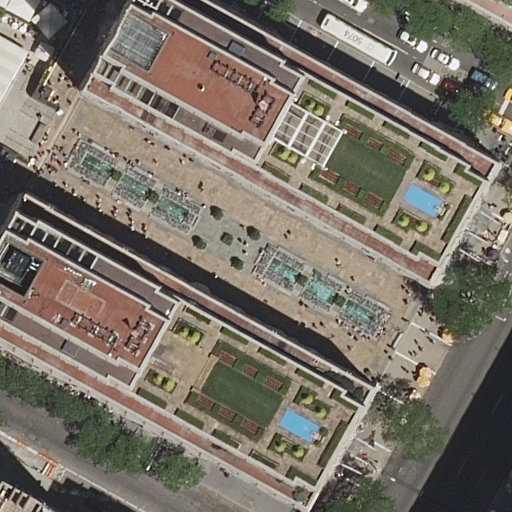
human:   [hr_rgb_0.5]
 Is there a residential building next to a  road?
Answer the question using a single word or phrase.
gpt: yes

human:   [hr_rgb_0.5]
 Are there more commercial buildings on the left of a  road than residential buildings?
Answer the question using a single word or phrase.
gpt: no

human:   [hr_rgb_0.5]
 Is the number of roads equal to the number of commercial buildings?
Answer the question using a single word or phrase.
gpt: yes

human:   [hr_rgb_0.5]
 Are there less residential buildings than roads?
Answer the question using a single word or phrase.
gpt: yes

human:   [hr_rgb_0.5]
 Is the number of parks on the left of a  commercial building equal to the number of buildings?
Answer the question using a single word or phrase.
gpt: no

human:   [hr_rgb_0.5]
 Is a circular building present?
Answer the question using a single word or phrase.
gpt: no

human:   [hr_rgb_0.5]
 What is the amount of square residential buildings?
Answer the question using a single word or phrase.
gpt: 0

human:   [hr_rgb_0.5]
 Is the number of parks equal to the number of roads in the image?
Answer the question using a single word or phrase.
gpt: no

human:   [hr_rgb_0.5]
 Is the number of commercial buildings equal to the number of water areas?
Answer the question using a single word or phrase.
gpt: no

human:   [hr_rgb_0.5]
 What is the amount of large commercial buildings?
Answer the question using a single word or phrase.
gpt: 1

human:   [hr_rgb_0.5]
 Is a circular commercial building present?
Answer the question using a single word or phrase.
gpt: no

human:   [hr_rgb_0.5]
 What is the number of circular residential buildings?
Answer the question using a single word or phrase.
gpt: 0

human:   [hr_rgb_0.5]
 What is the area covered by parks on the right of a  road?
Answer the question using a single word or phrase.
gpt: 0m2

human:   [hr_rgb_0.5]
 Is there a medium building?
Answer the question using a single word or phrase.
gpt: yes

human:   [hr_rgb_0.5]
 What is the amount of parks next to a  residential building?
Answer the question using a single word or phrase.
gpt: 1

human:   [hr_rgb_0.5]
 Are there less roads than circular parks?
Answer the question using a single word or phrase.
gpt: no

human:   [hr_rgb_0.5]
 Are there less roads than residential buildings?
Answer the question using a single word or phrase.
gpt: no

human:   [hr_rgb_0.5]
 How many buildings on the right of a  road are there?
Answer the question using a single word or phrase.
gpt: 1

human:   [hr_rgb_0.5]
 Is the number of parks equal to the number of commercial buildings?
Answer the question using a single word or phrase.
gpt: no

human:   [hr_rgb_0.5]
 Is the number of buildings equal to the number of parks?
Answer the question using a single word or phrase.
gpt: no

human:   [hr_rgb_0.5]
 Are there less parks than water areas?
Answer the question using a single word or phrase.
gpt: no

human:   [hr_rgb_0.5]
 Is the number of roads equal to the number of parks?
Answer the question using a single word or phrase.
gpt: no

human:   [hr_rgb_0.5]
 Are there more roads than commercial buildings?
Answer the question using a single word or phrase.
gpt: no

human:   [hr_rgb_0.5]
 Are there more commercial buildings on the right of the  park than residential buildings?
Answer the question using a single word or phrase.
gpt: no

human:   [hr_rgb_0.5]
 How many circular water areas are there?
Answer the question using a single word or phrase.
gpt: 0

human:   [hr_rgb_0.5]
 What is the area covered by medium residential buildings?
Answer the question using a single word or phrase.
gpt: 0m2

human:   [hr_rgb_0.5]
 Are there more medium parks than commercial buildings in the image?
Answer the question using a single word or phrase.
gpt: no

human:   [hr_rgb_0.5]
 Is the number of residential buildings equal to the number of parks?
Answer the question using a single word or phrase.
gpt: no

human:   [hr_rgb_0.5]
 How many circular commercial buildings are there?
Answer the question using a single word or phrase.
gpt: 0

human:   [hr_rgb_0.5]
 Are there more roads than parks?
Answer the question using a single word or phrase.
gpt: yes

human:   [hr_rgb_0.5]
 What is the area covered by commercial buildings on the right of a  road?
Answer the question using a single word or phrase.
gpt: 271m2

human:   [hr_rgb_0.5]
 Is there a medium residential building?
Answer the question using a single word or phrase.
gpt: no

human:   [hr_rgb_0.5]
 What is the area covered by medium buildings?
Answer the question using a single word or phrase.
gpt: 271m2

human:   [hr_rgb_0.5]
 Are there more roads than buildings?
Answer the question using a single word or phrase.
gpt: no

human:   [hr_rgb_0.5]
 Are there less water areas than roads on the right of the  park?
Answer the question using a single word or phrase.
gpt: yes

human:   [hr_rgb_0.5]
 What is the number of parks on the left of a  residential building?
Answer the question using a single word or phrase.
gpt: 0